Question: i have created a dynamic jquery split button listview on a clickable button whose structure is something like this:
'''
var Book="Book Item"
var data="hi";
//Create the listview if not created
if(!listCreated){
$("#content").append("<ul id='list' data-role='listview' data-inset='true'></ul>");
listCreated = true;
$("#content").trigger("create");
}
$("#list").append("<li data-theme='d'>"+"<a id='list_content' data-rel='popup' data-position-to='window' data-transition='pop'>"+data+"</a>"+"<a id='list_content_checkout' data-rel='popup' data-position-to='window' data-transition='pop'></a>"+"</li>");
$("#list").listview("refresh");
$("#list_content").click(function(){
alert();//
});
'''
in given below line is a variable whose value i want on list view click.
'''
$("#list").append("<li data-theme='d'>"+"<a id='list_content' data-rel='popup' data-position-to='window' data-transition='pop'>"+data+"</a>"+"<a id='list_content_checkout' data-rel='popup' data-position-to='window' data-transition='pop'></a>"+"</li>");
'''

when we click on listview data, in alert ankur should come.
sorry for my english.
thanks
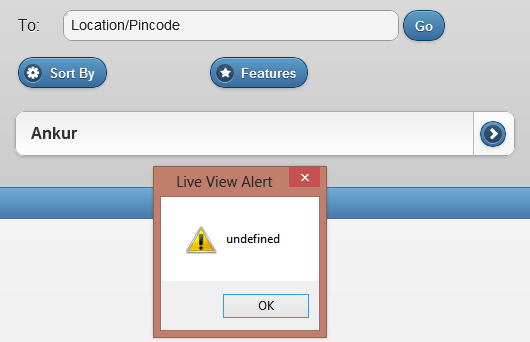
Answer: '''
$(document).ready(function () {
Getdata();
});
function Getdata() {
var htmlcontent = "";
var strord_key = "1234";
htmlcontent += "<li data-role='list-divider'><br>";
htmlcontent += "<a href='javascript:void(0);' onclick= goToNext('" + strord_key + "') >Order Ticket: " + strord_key + "</a> </li>";
$("#result-listview").empty();
$('#result-listview').append(htmlcontent);
}
function goToNext(value) {
alert(value);
}
'''